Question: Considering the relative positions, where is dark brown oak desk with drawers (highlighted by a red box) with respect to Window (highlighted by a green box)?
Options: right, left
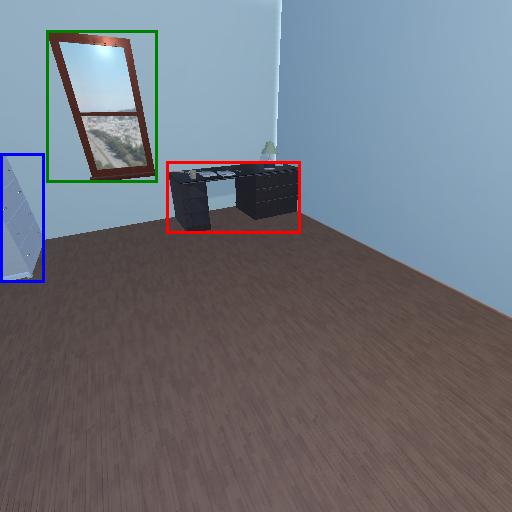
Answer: right